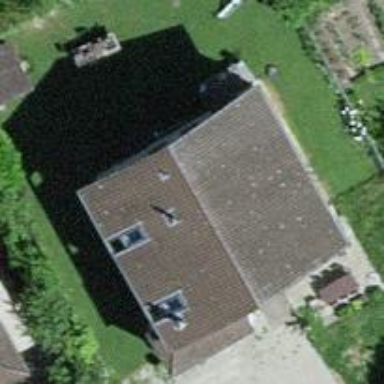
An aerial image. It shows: Simple house.